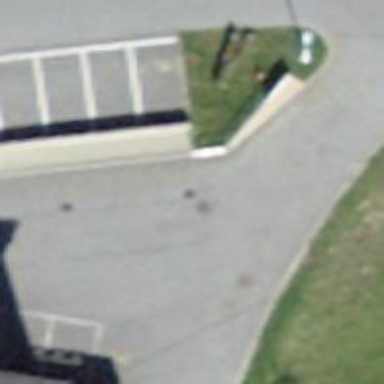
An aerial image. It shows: Post box.